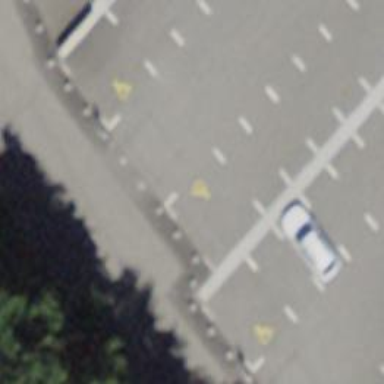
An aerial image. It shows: Bollard.